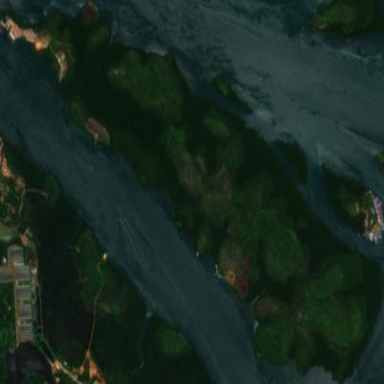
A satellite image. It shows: Island with natural coastline.